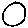
Label: circle